如图，$CD \perp DB$，$AB \perp DB$，且$AB = 6$，$CD = 4$，$DB = 14$，点$P$是线段$DB$上一动点，当$DP = \underline{\hspace{2cm}}$时，以$C$、$D$、$P$为顶点的三角形与以$P$、$A$、$B$三点为顶点的三角形相似。

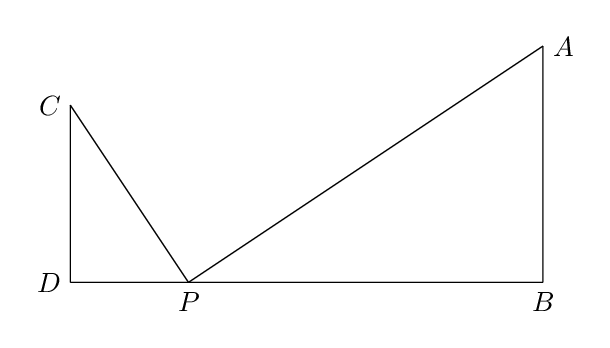
【解答】
\begin{flushleft}
\fontsize{12}{18}\selectfont
【答案】2 或 12 或 5.6

【分析】根据已知可以分$\triangle PDC \sim \triangle ABP$或$\triangle PCD \sim \triangle PAB$两种情况进行分析。

【详解】解：$\because AB \perp DB$，$CD \perp DB$，

$\therefore \angle D = \angle B = 90^\circ$，

设$DP = x$，

当$PD: AB = CD: PB$时，$\triangle PDC \sim \triangle ABP$，

$\therefore \frac{x}{6} = \frac{4}{14 - x}$，

解得$DP = 2$或12，

当$PD: PB = CD: AB$时，$\triangle PCD \sim \triangle PAB$，

$\therefore \frac{x}{14 - x} = \frac{4}{6}$，

解得$DP = 5.6$，

$\therefore DP = 5.6$或2或12。

故答案为：2 或 12 或 5.6。

【点睛】此题考查了相似三角形的判定，①如果两个三角形的三组对应边的比相等，那么这两个三角形相似；②如果两个三角形的两条对应边的比相等，且夹角相等，那么这两个三角形相似；③如果两个三角形的两个对应角相等，那么这两个三角形相似。平行于三角形一边的直线截另两边或另两边的延长线所组成的三角形与原三角形相似。
\end{flushleft}